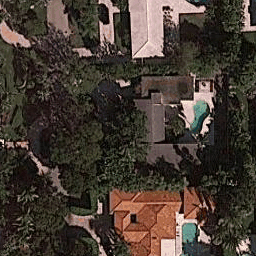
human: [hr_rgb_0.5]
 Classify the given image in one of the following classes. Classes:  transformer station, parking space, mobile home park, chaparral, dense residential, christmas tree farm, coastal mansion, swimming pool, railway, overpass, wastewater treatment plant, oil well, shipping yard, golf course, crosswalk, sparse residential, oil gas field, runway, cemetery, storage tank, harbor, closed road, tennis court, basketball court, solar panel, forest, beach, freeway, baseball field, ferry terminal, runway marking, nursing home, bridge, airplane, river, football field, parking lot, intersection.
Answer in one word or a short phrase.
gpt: coastal mansion